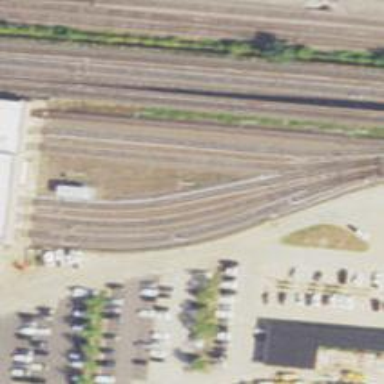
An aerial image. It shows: Electrified rail service yard.